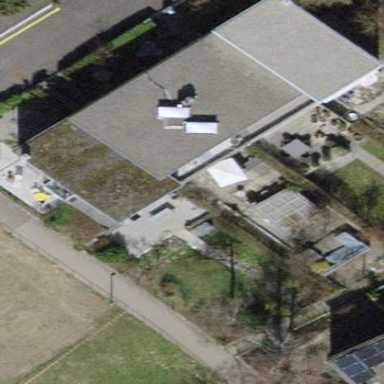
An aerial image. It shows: Terrace building.